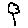
Label: tree